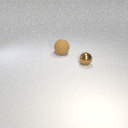
large brown rubber sphere to the left of small brown metal sphere